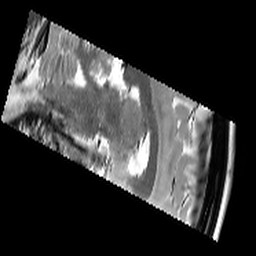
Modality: T2starw
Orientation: sagittal
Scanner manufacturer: siemens
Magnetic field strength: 3 T
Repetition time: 8.1 s
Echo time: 0.05 s